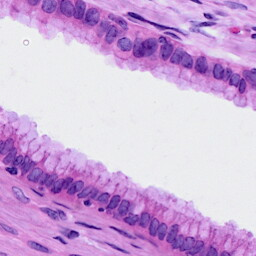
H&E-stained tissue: Cervix